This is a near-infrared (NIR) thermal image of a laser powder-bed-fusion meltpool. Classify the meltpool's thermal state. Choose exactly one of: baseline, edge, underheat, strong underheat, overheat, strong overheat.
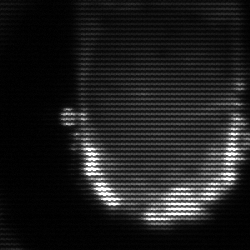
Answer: baseline